Interaction volume radius: 5 \u00c5
Interaction volume height: 10 \u00c5
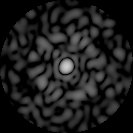
Disorder parameter: 0.8762